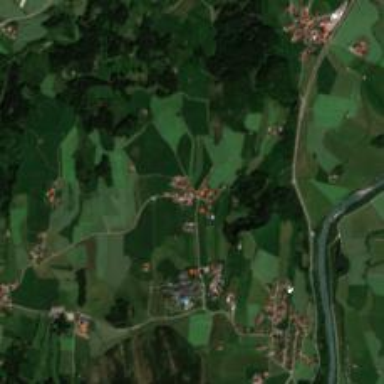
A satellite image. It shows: Small settlement known as hamlet.